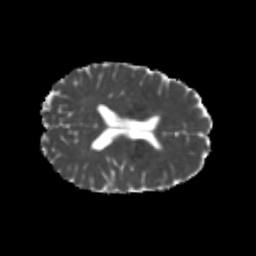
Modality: MD
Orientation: axial
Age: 20
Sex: female
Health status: healthy
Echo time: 0.074 s